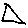
Label: triangle